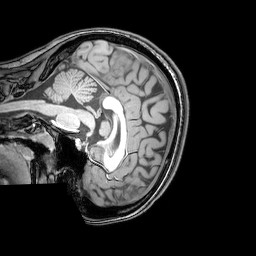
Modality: T1w
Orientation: sagittal
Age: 22
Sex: female
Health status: healthy
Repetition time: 0.081 s
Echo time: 0.037 s